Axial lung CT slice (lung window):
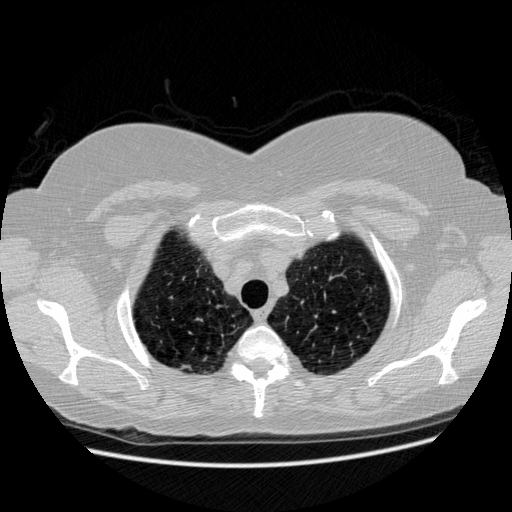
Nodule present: no